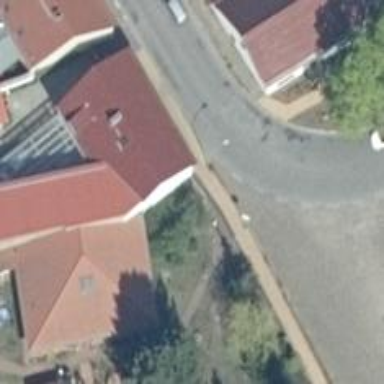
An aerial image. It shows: Secondary road with asphalt surface.